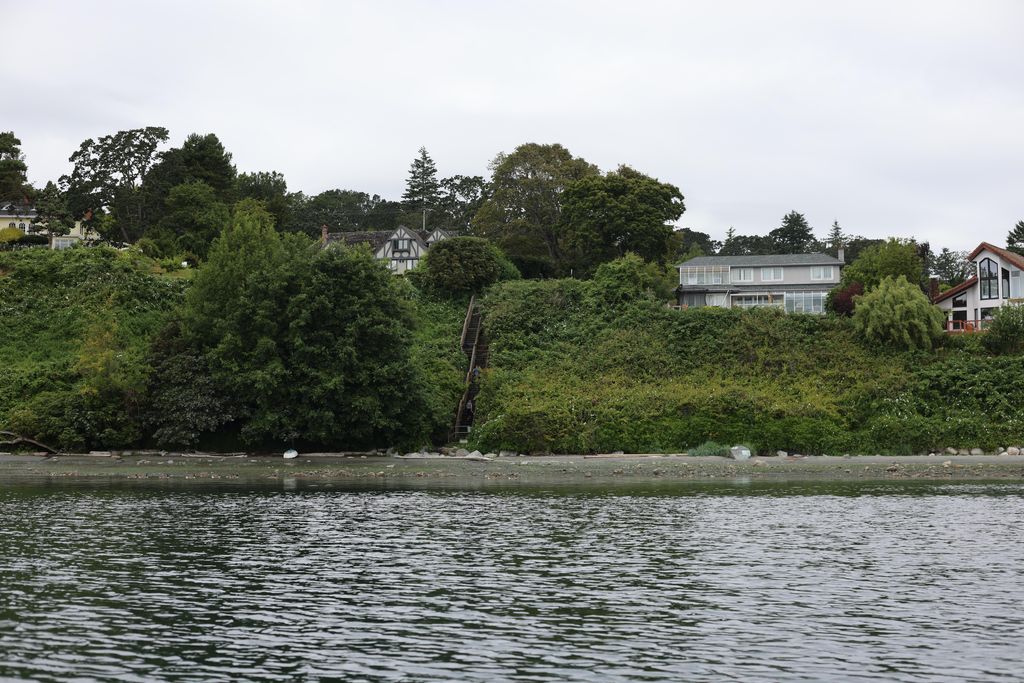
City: victoria